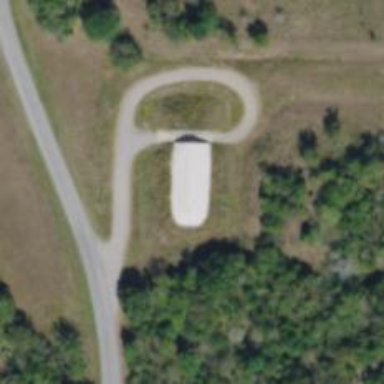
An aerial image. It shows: Military bunker for protection and defense.